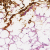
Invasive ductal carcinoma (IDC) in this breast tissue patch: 0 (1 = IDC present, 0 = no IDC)